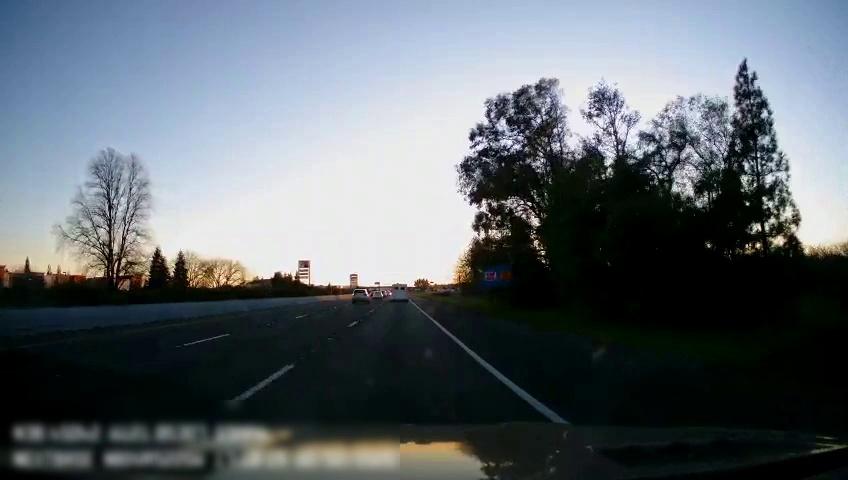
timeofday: Dusk/Dawn/Twilight
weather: Sunny
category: Drivable Space
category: Vehicles | Other LV
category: Vehicles | SUV
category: Vehicles | Car
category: Lanes | Current Lane
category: Lanes | Alternate Lane
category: Lanes | Alternate Lane
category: Lanes | Alternate Lane